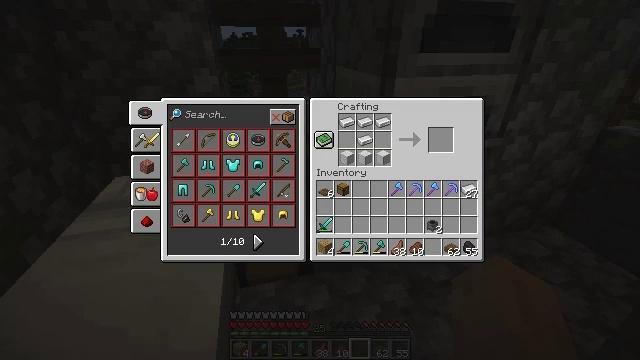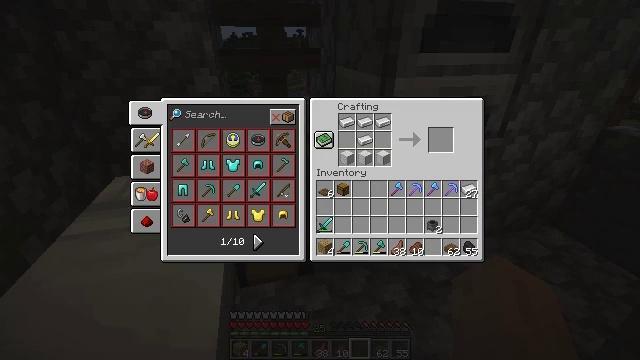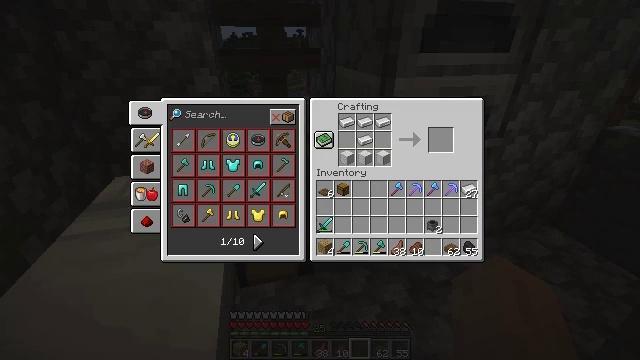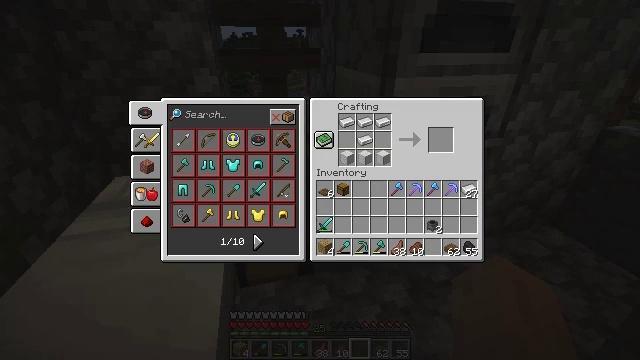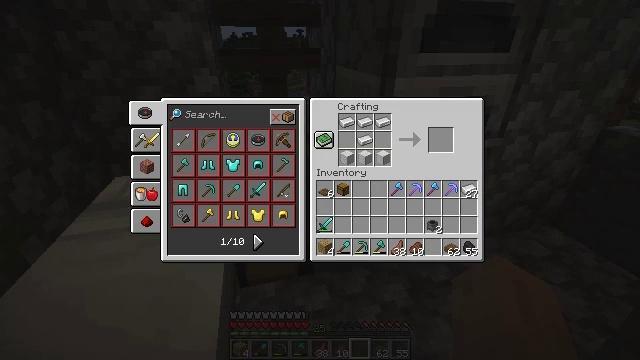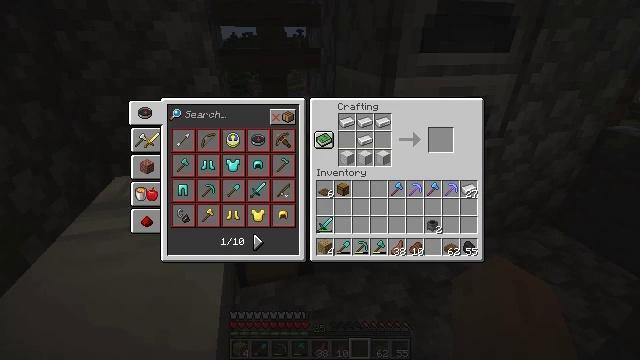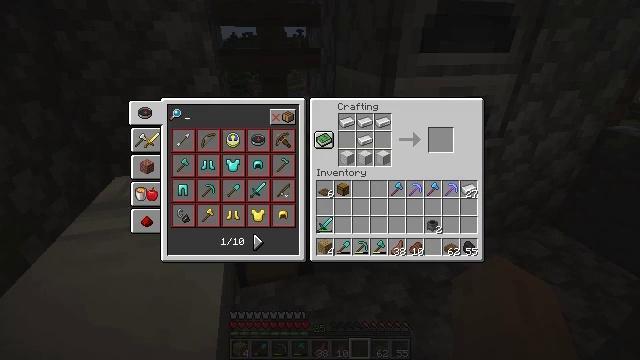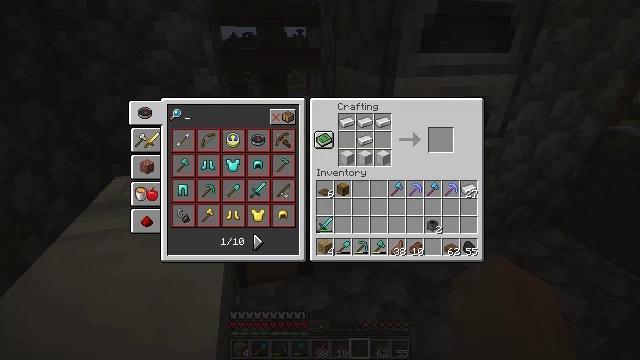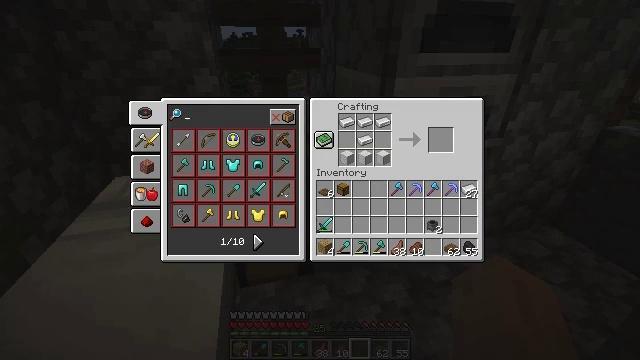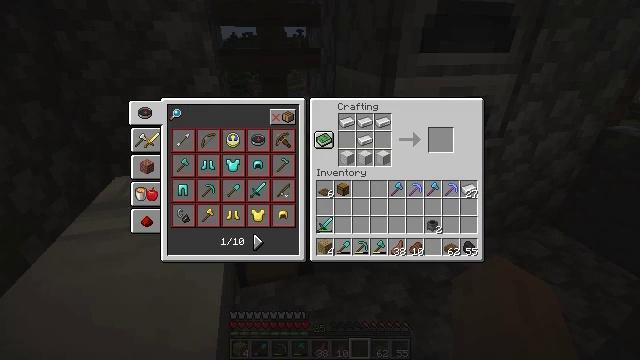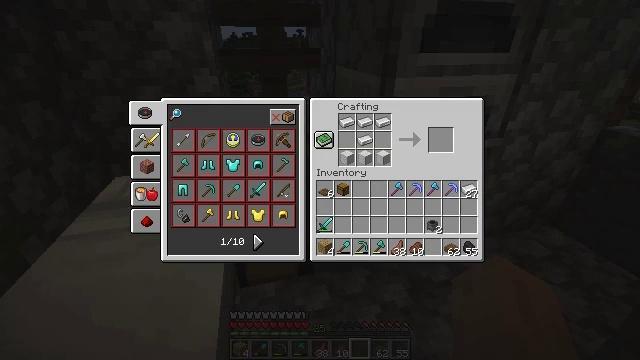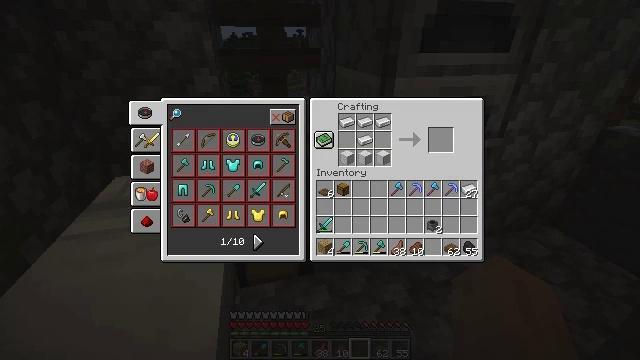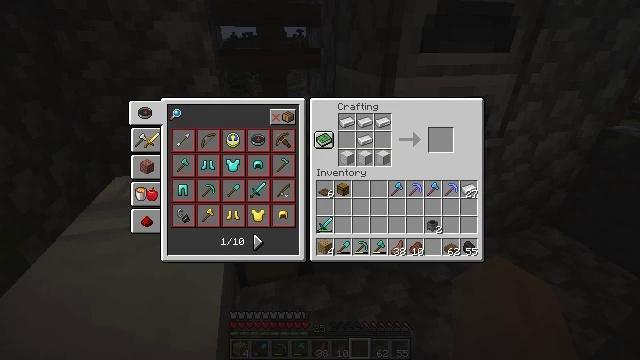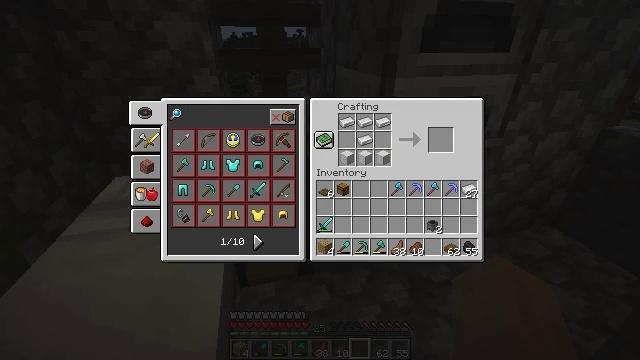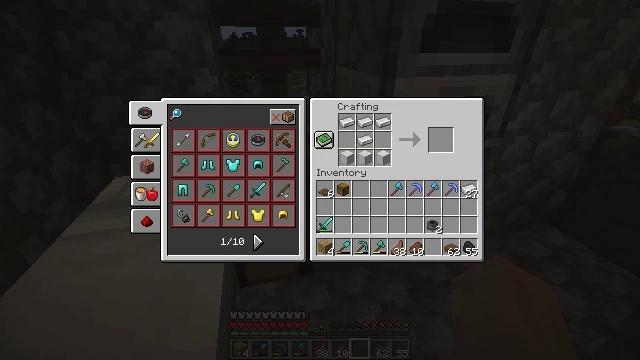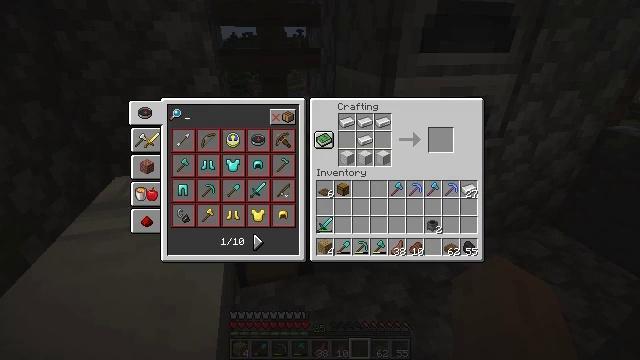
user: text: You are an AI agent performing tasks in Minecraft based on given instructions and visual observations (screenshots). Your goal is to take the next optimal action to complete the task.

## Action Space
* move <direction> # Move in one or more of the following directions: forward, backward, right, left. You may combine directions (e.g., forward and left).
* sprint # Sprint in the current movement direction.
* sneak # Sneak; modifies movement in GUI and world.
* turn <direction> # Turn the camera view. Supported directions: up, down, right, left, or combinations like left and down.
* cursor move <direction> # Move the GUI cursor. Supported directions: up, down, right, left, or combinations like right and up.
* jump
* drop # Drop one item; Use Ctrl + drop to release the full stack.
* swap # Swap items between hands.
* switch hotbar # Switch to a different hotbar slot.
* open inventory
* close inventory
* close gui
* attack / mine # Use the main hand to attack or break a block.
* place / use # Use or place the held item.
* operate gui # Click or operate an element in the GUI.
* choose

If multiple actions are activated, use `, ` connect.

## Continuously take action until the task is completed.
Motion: motion action
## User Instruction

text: Open the crafting table and craft an anvil with iron components.
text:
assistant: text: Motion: no_op
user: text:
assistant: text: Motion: no_op
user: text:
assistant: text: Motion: no_op
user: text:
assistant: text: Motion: no_op
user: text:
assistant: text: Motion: no_op
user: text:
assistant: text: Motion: operate gui
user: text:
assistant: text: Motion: operate gui
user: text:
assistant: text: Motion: operate gui
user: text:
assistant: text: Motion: no_op
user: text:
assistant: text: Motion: no_op
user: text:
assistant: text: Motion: no_op
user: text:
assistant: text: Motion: no_op
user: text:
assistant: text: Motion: no_op
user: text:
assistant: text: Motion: no_op
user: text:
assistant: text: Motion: no_op
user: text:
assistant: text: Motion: no_op
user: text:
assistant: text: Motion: no_op
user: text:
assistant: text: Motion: no_op
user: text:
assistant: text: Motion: no_op
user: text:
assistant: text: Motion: no_op
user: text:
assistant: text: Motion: move left
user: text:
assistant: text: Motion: move left
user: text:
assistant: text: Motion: no_op
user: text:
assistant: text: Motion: no_op
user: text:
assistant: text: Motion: no_op
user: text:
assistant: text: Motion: no_op
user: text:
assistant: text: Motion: no_op
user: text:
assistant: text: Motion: no_op
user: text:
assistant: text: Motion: no_op
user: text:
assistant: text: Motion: no_op